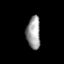
Tissue: prostate
Cell type: T cells
Senescence score: 0.338
Nuclear area (px): 440
Mean DAPI intensity: 157.636